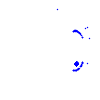
Particle: pion